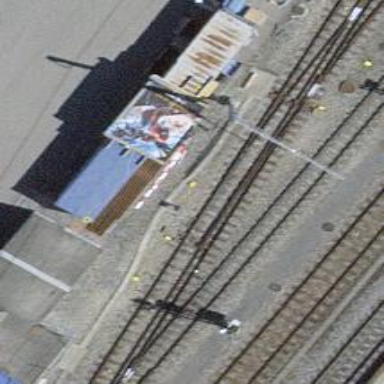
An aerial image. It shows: Railway switch.